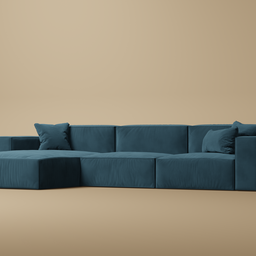
Label: furniture